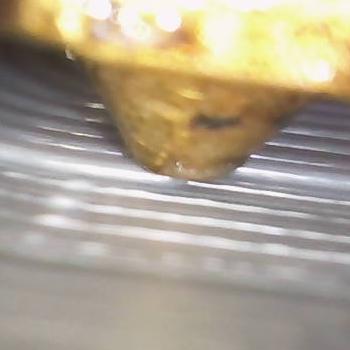
Flow rate: 100%